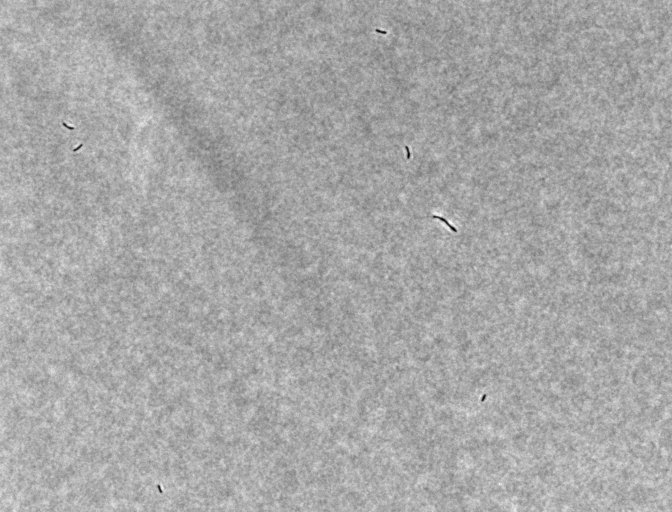
Phase contrast microscopy, 20x objective, 3 h incubation